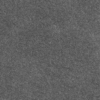
Label: dusty